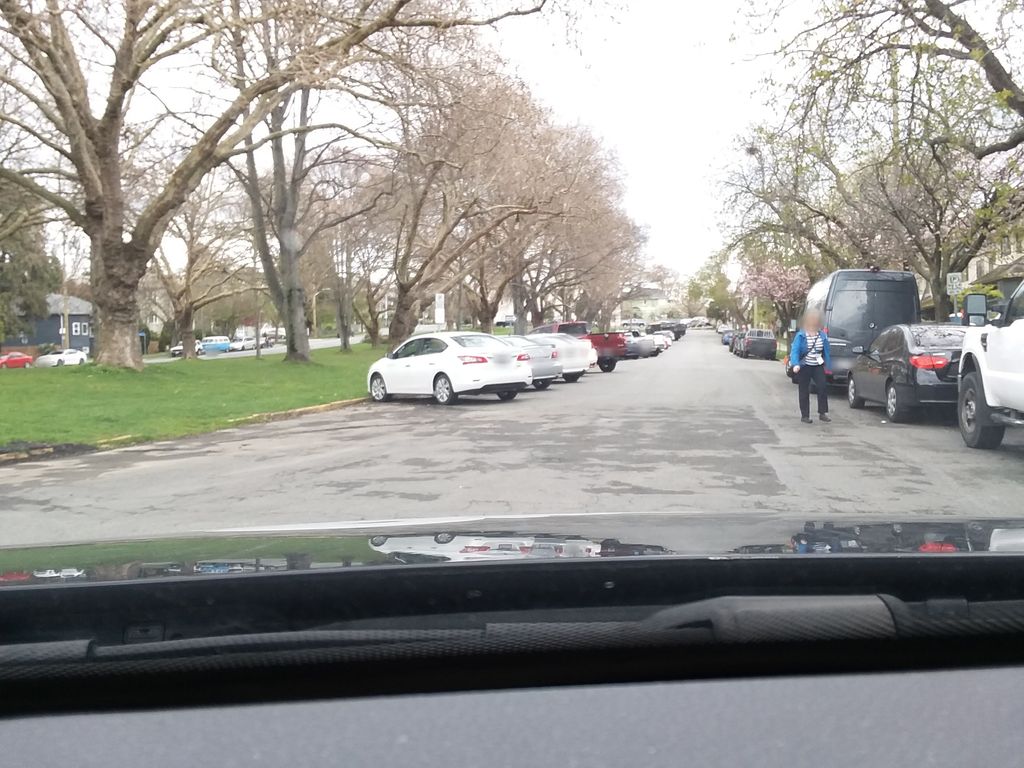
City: victoria